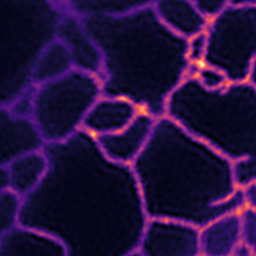
Label: Super-resolution ER image